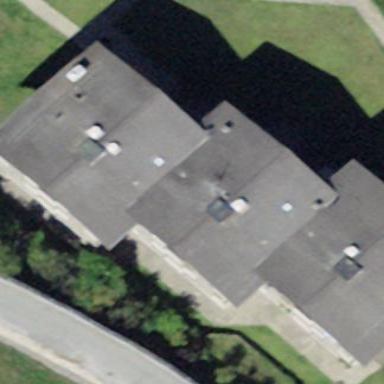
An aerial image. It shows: Image showing building with apartments.